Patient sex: F
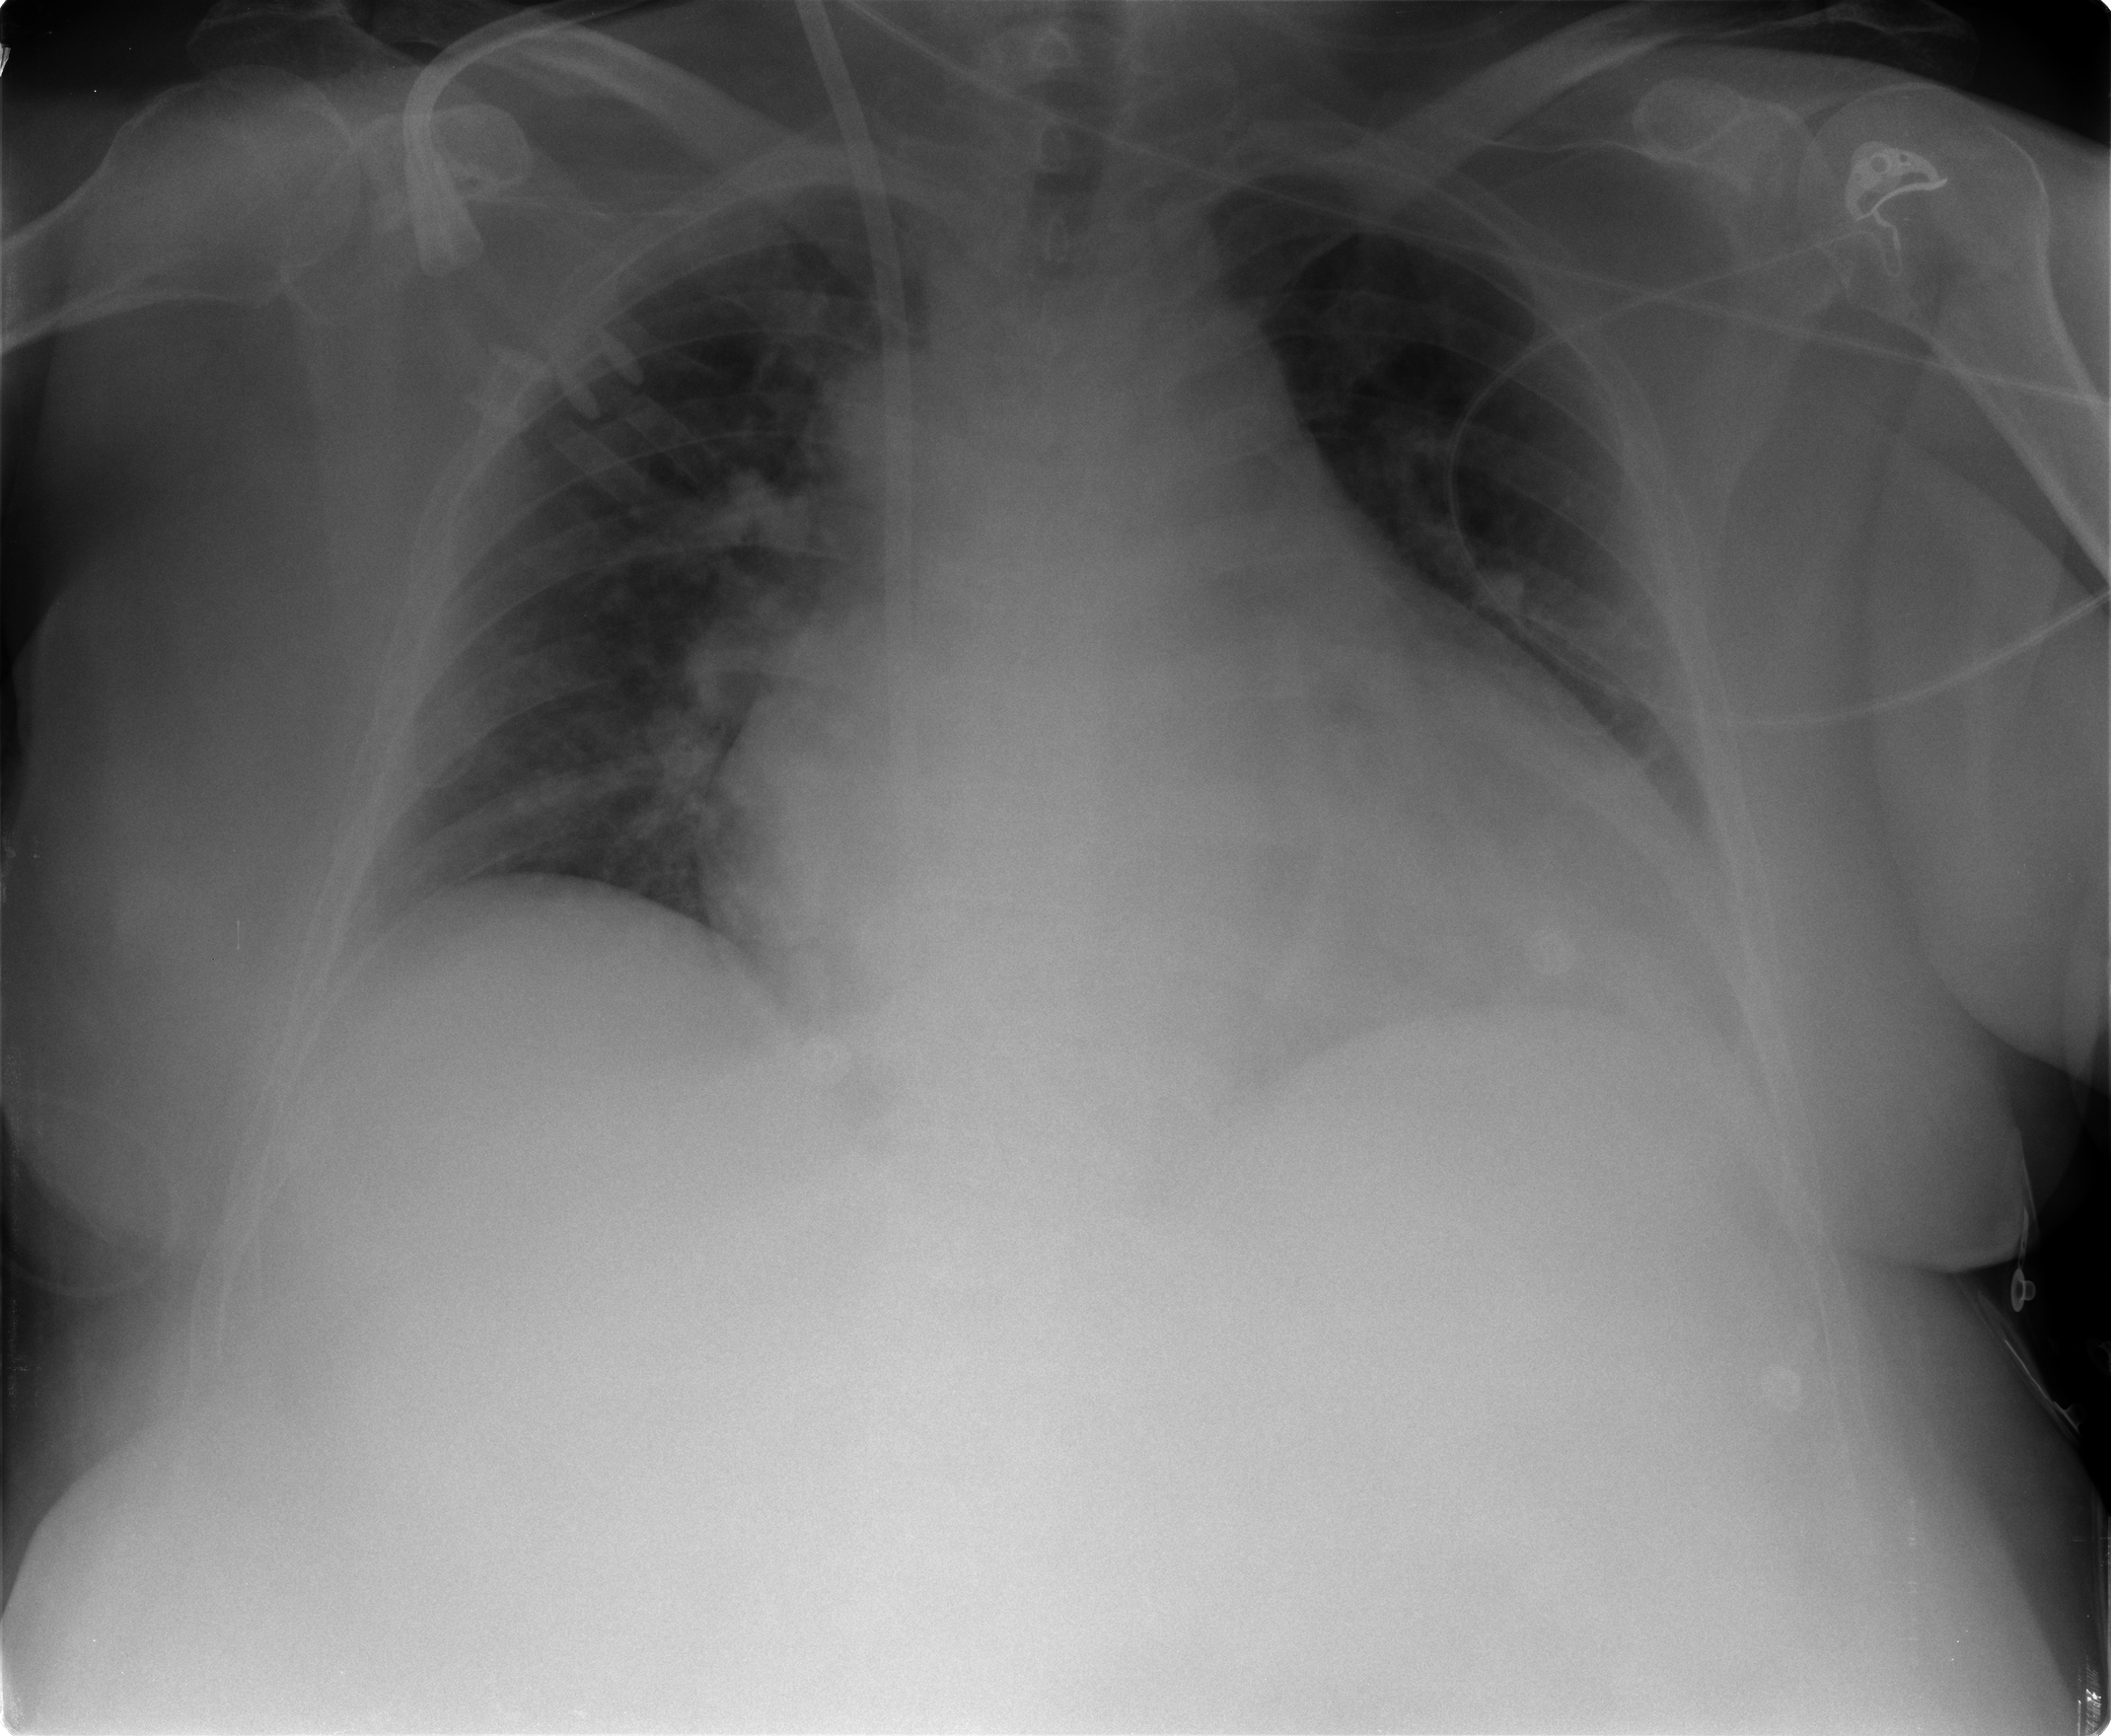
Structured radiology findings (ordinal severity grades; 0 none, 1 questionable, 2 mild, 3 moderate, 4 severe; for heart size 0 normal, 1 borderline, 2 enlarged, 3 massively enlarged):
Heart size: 3
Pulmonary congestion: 2
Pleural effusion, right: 1
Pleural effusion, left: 0
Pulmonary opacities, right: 0
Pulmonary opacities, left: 0
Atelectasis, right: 0
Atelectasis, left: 2